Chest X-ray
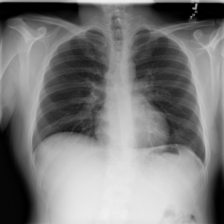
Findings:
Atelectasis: negative
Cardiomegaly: negative
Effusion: negative
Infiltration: negative
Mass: negative
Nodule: negative
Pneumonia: negative
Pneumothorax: negative
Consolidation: negative
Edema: negative
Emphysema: negative
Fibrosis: negative
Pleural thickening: negative
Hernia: negative